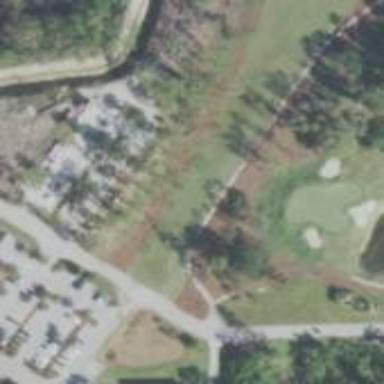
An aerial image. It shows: Sandy area is golf bunker.